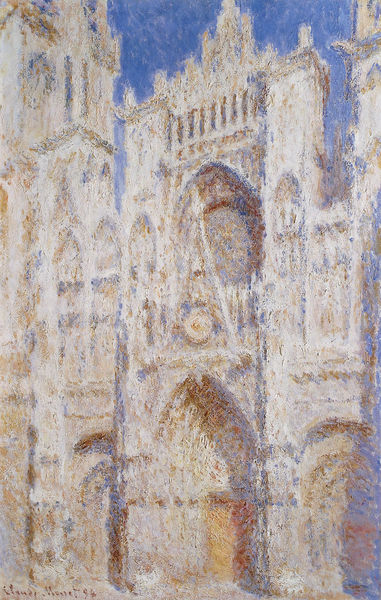
Titel: Kathedrale von Rouen: Das Portal (Sonne)
Künstler: Claude Monet
Institution: New York, The Metropolitan Museum of  Art
Schlagwörter: blau, gemälde, himmel, impressionismus, fenster, licht, paris, tür, beige, architektur, öl, kirche, front, gotik, turm, bogen, fassade, tag, monet, eingang, kathedrale, portal, verschwommen, reims, westwerk, fasade, türm, notre-dame